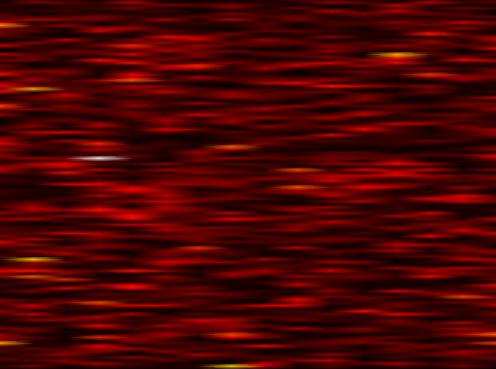
Label: UFMC